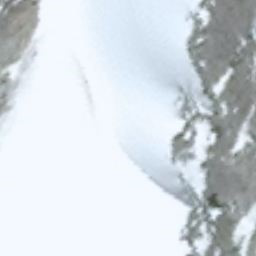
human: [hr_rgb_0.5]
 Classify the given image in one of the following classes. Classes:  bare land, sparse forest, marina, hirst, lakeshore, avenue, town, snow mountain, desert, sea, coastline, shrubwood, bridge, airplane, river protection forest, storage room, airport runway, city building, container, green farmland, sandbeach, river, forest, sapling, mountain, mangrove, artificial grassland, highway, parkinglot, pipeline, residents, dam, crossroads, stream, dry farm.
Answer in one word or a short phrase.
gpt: snow mountain